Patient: sex F, age 35
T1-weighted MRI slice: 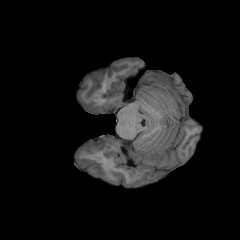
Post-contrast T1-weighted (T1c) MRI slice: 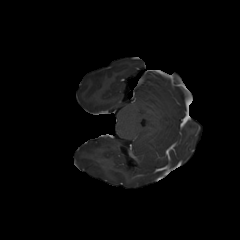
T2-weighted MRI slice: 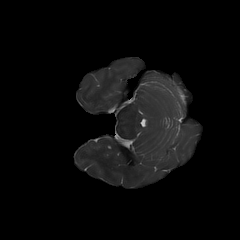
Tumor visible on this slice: no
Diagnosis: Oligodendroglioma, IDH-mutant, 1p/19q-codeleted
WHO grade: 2